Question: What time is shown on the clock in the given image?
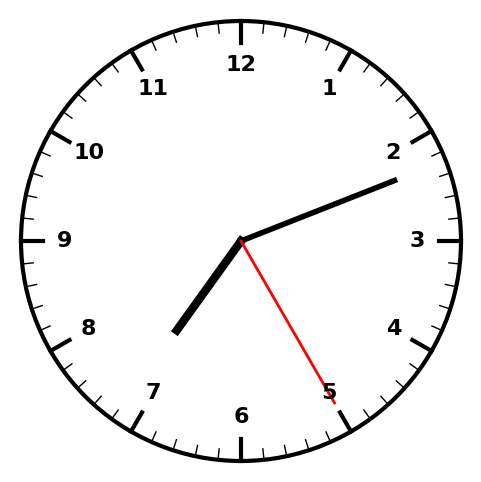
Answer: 07:11:25